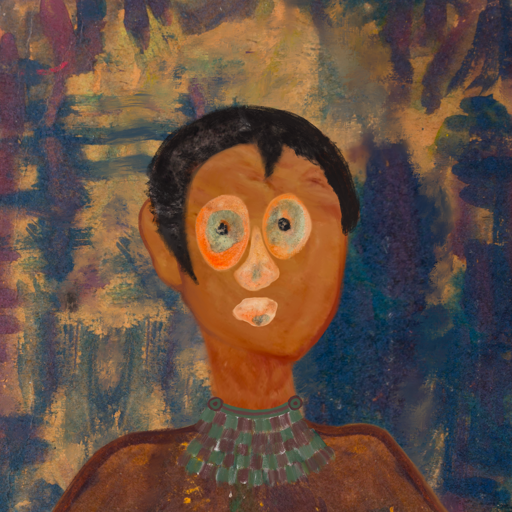
Background: InTheSun, Head And Neck Front: Pious_Lady, Face Front: Childish, Bust: Comrade, Hair Front: Roy_Bahadur, Head Accessory: Blank, Second Necklace: After_Raid, Necklace: Blank, Baby: Blank